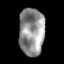
Tissue: lung
Cell type: Epithelial cells
Senescence score: 0.1893
Nuclear area (px): 1184
Mean DAPI intensity: 145.763